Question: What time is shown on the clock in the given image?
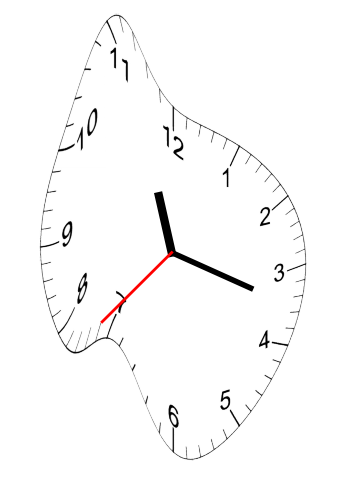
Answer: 11:17:37